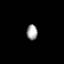
Tissue: lung
Cell type: Epithelial cells
Senescence score: 0.2335
Nuclear area (px): 161
Mean DAPI intensity: 163.814